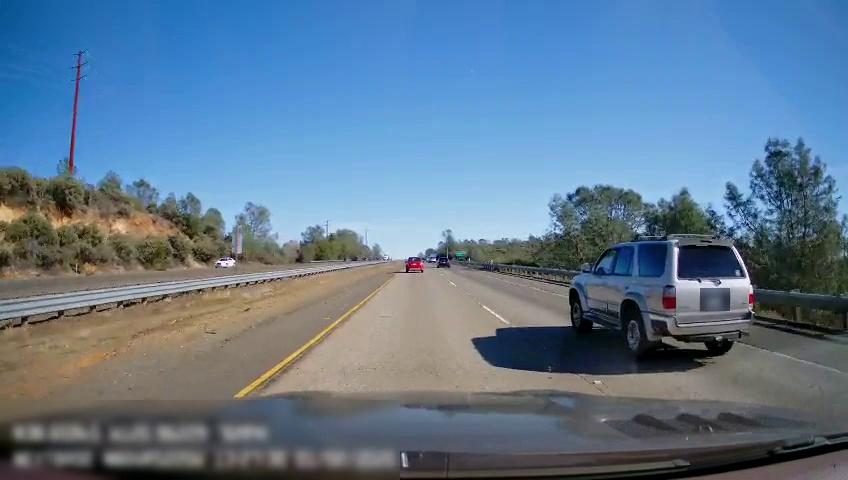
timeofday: Day
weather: Sunny
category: Drivable Space
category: Drivable Space
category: Vehicles | SUV
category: Vehicles | SUV
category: Vehicles | SUV
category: Vehicles | Car
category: Lanes | Current Lane
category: Lanes | Current Lane
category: Lanes | Alternate Lane